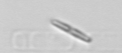
Label: pennate